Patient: sex F, age 26
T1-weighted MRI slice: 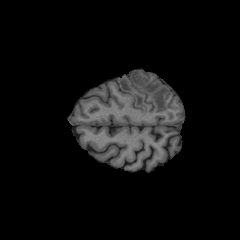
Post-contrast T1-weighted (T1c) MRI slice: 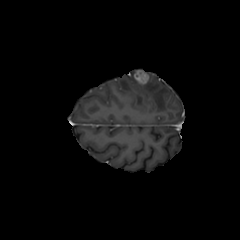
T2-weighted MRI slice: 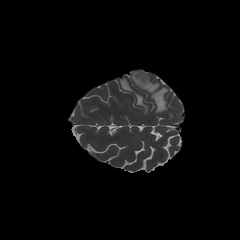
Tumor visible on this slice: yes
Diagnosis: Glioblastoma, IDH-wildtype
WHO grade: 4